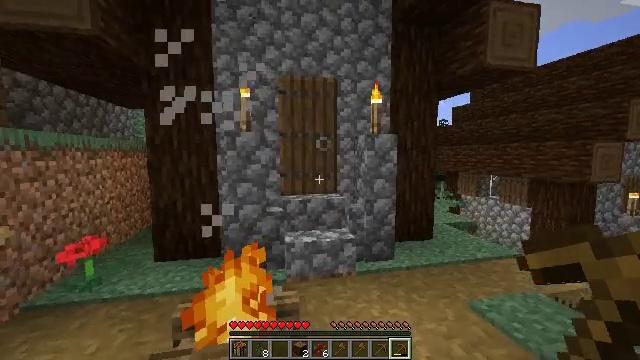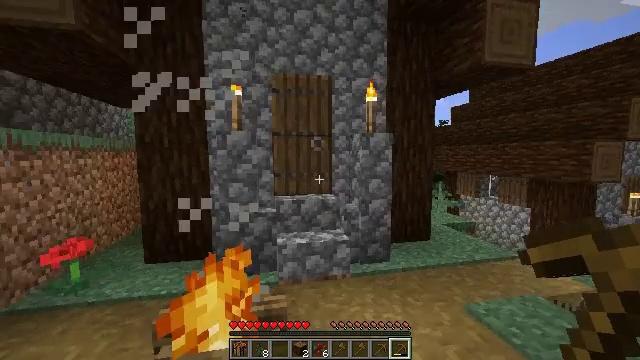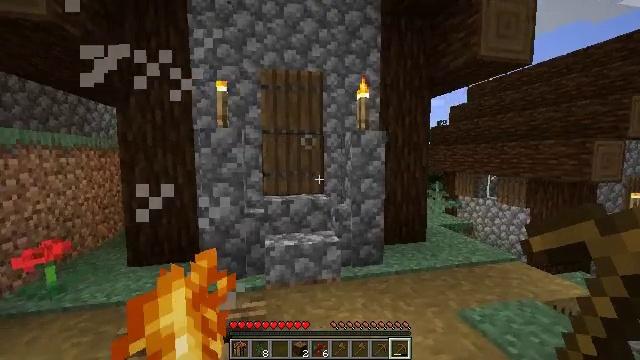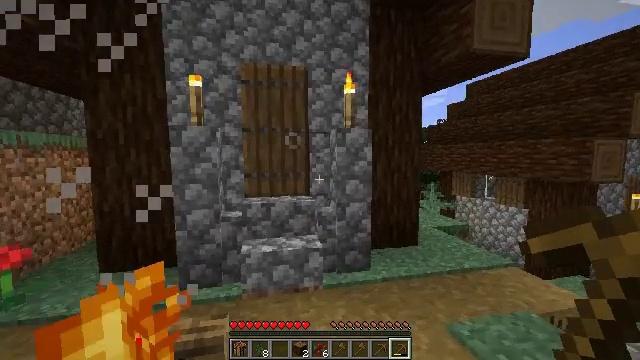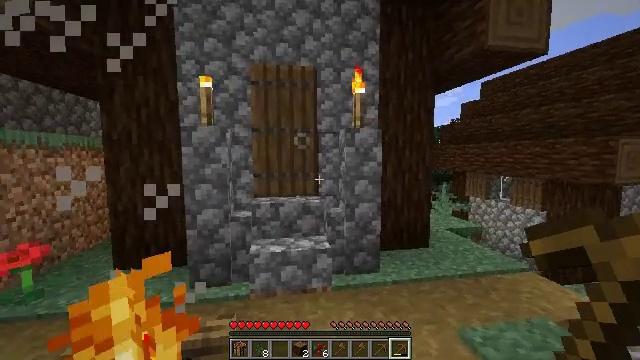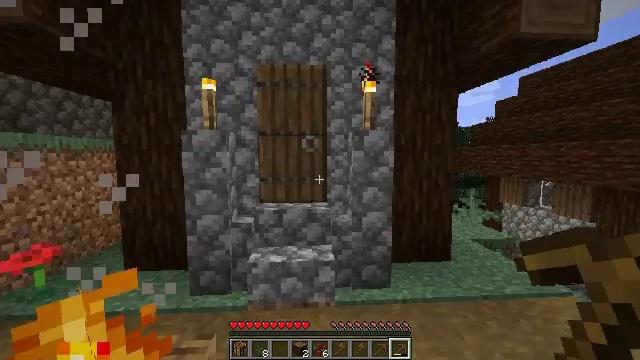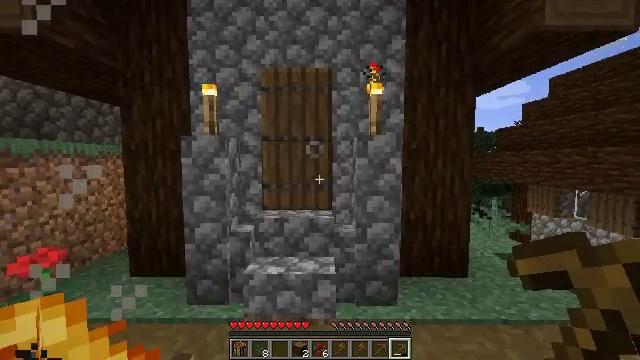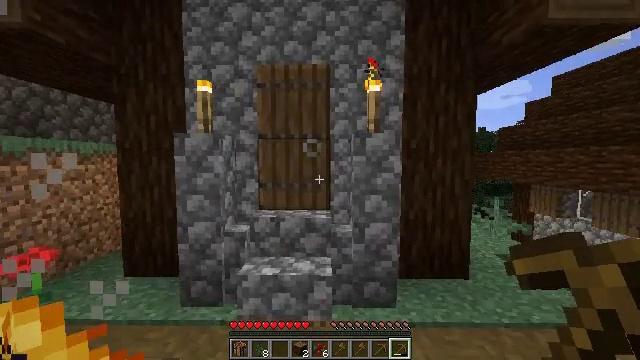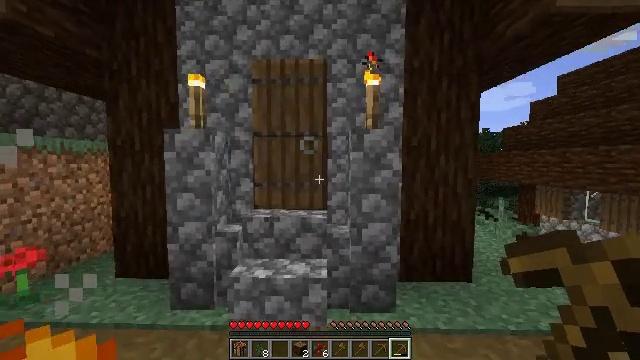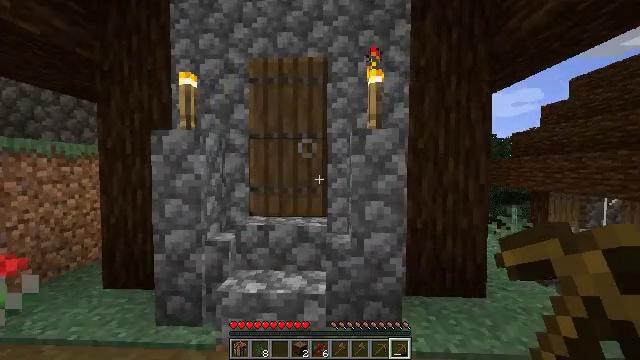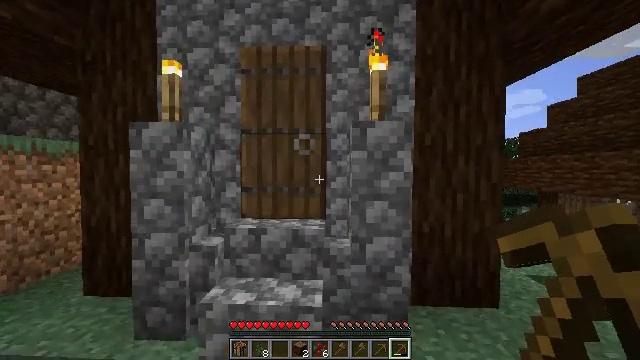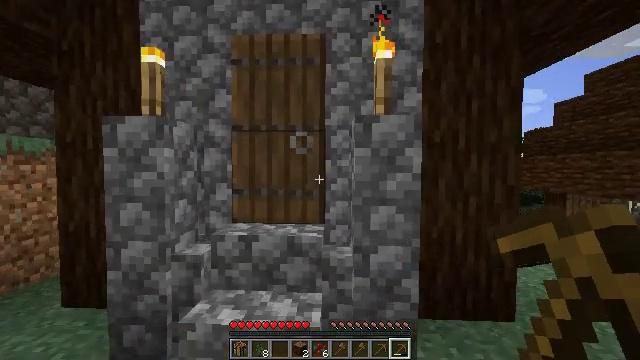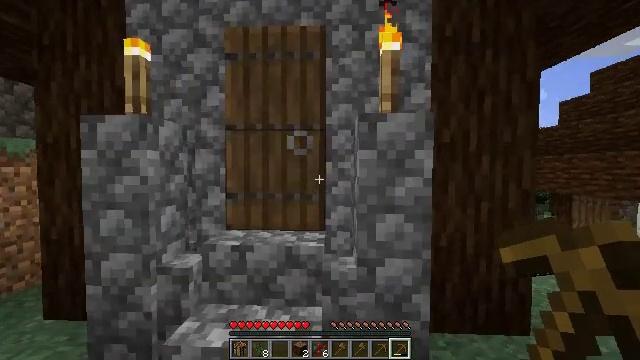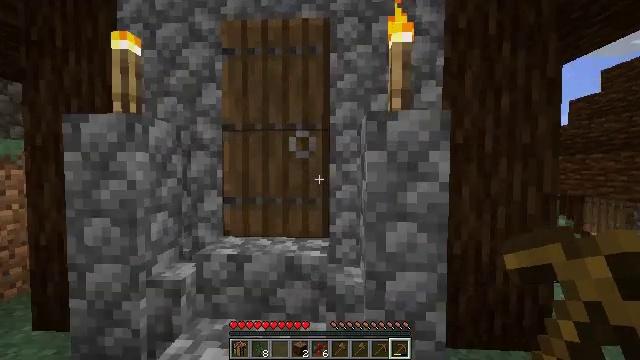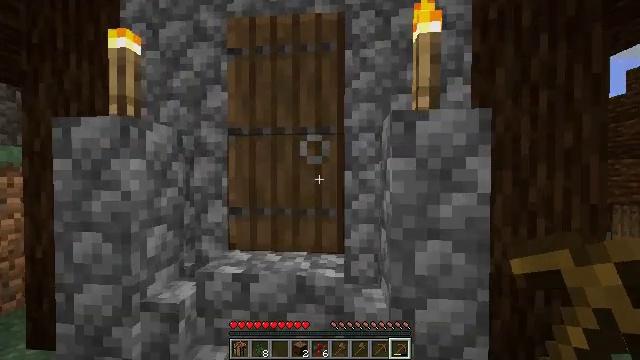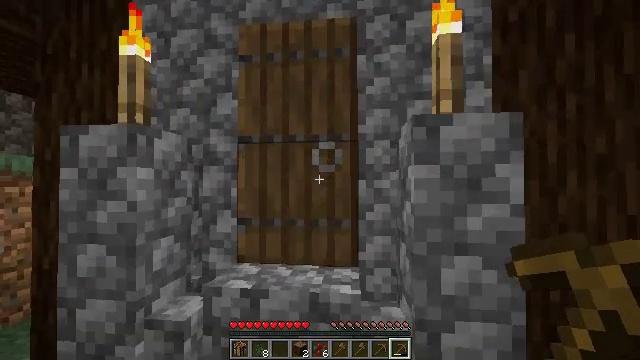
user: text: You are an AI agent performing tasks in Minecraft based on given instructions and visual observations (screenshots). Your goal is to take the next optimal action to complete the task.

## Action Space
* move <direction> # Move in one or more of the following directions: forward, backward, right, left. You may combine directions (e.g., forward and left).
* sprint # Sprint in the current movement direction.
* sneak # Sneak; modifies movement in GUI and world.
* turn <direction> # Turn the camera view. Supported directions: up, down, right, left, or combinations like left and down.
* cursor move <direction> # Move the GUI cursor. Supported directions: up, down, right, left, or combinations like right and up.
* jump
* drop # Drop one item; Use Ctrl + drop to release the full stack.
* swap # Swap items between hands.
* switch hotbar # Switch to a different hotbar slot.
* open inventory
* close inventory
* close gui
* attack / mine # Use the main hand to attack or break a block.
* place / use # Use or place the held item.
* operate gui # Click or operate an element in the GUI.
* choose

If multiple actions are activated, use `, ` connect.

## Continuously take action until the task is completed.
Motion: motion action
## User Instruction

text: Destroy the spruce leaves to get sticks and saplings.
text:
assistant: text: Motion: move forward and move right
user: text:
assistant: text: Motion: move forward and move right
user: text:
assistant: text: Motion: move forward and move right
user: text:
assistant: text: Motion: move forward and move right, turn left
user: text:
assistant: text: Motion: move forward and move right, turn left
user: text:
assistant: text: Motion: move forward and move right, turn left and up
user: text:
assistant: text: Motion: move forward
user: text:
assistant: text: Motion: move forward
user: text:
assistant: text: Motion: move forward, turn left and up
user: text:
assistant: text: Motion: move forward
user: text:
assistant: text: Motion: move forward
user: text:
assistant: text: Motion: move forward
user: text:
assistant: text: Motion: move forward
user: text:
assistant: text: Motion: move forward and move left, turn left and up
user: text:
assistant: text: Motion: move forward and move left, turn left and up
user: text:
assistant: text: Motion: move forward and move left
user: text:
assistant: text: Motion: move forward
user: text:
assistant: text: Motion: move forward, use / place
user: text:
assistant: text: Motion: move forward, use / place
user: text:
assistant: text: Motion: move forward, use / place
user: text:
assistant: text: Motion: move forward
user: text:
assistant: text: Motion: move forward
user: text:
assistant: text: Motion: move forward
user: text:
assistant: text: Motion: move forward
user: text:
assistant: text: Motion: move forward, turn right and down
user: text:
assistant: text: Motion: move forward, turn right and down
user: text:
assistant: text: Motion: move forward, turn right and down
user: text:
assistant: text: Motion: move forward, turn right and down
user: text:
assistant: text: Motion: move forward and move right, turn right and down
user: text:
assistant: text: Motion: move forward and move right, turn right and down